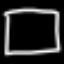
Label: square